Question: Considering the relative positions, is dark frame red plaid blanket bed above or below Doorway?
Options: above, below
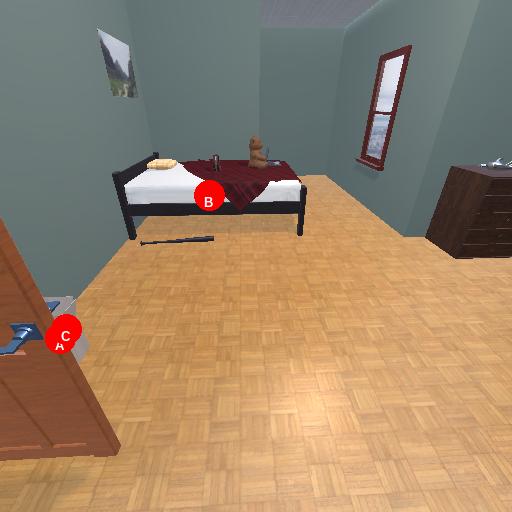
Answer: above